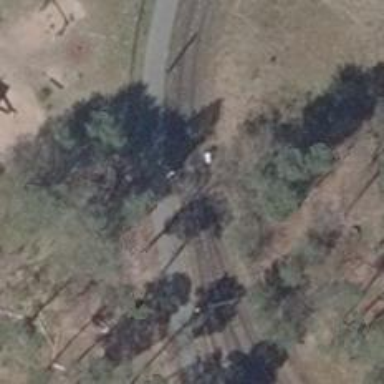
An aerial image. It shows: Railway switch.